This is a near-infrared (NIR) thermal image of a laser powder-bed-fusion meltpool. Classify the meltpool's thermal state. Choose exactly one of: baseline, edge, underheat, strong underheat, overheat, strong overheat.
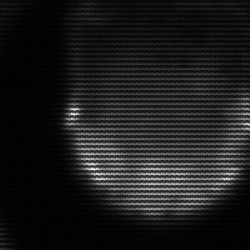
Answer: edge